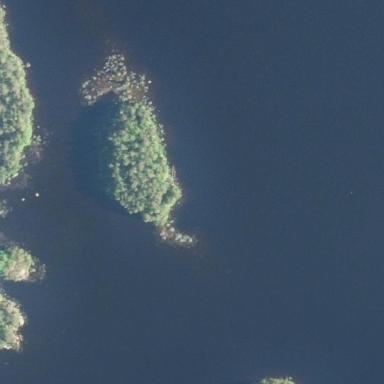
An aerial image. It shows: Islet.